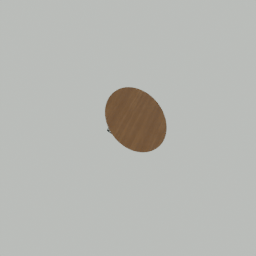
Label: furniture